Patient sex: M
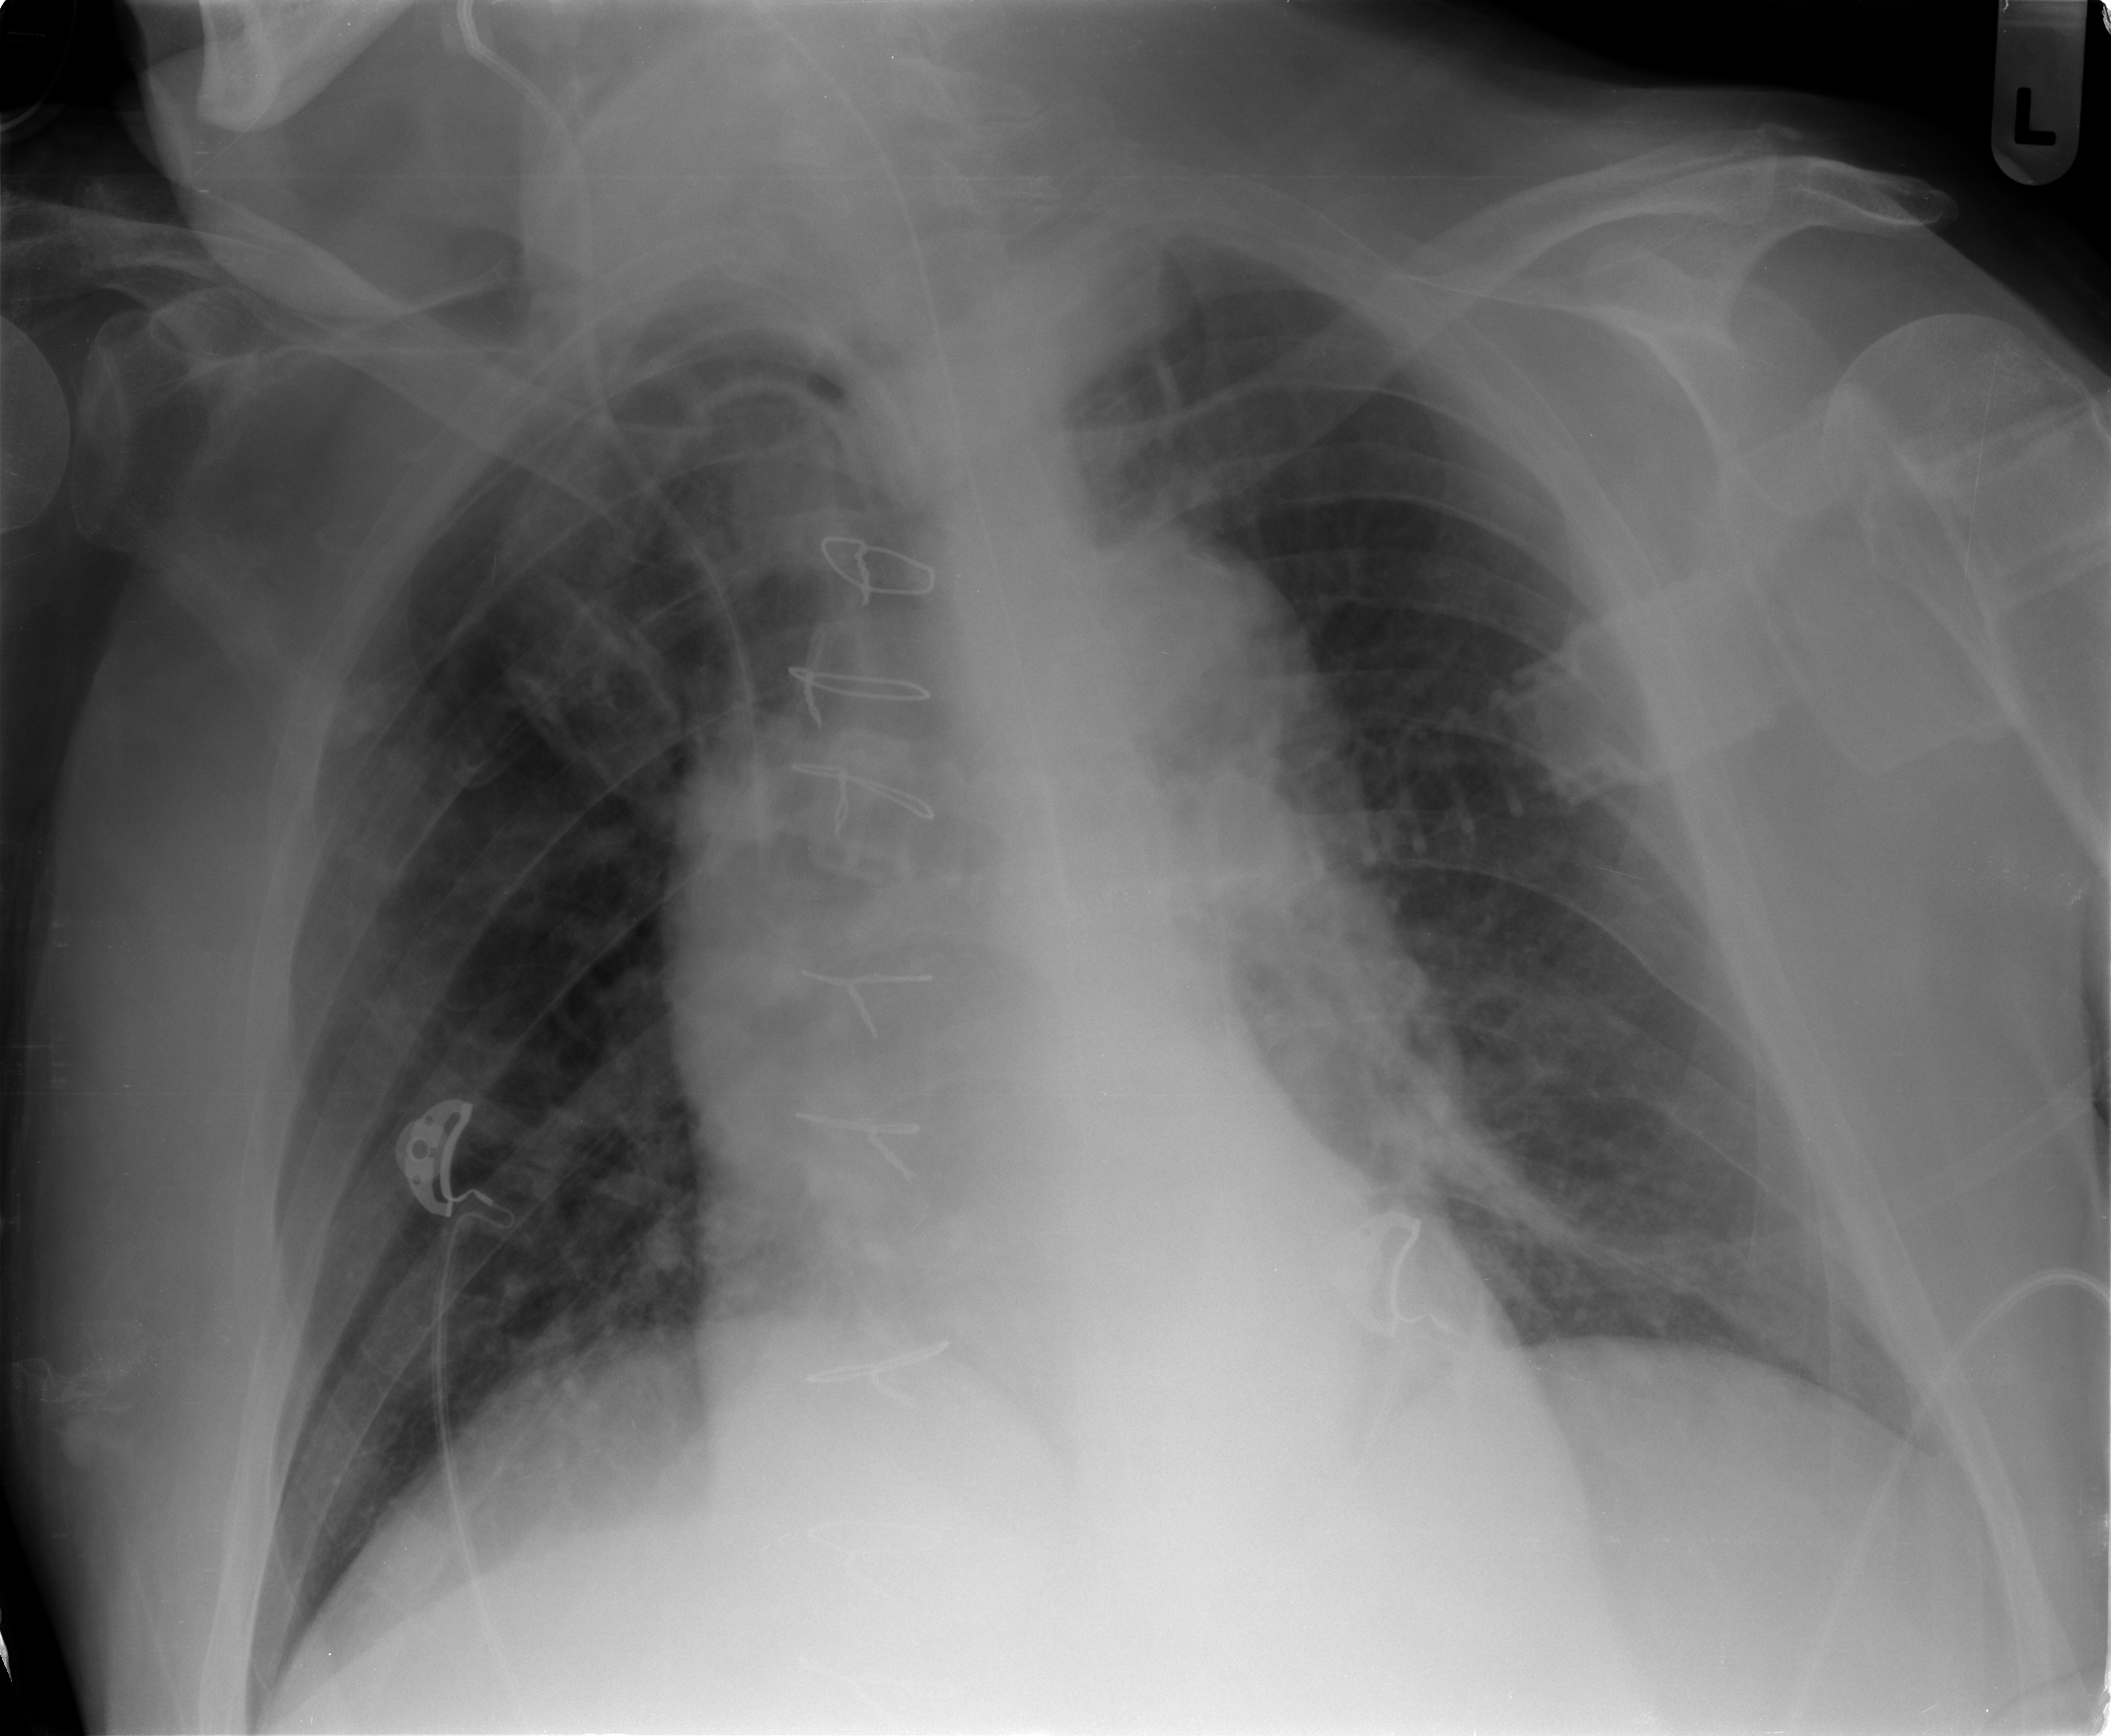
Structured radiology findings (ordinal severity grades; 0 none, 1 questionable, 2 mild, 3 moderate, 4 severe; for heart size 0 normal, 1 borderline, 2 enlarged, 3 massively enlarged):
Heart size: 2
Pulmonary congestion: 2
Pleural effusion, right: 0
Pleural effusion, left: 2
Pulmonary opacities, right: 0
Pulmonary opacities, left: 0
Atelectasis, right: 1
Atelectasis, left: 2